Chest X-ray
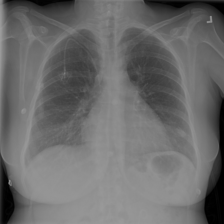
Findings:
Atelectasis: negative
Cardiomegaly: negative
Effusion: negative
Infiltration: negative
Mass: negative
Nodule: negative
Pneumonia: negative
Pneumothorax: negative
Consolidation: negative
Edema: negative
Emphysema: negative
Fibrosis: negative
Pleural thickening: negative
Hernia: negative